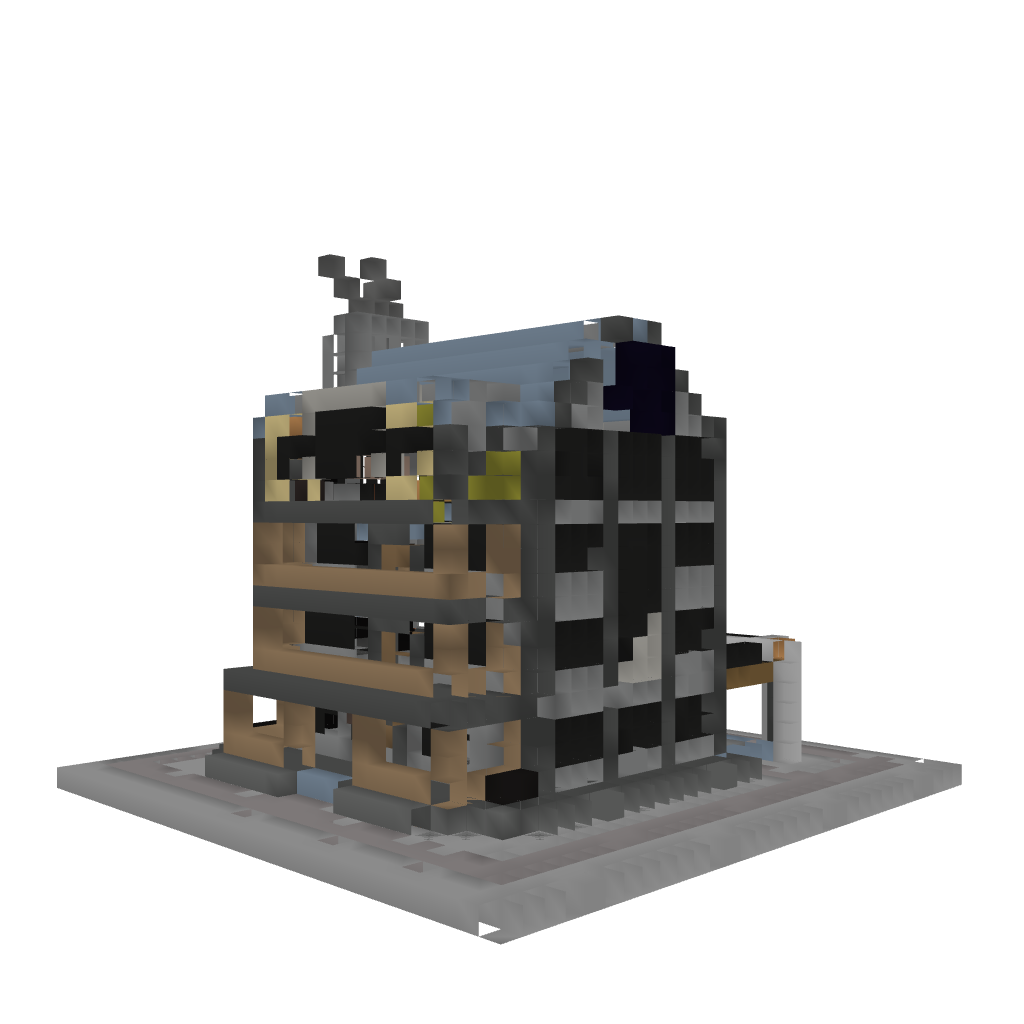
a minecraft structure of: Jacylin's House